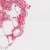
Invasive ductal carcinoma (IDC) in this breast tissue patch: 0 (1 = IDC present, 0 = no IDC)